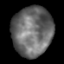
Tissue: lung
Cell type: Others
Senescence score: 0.2359
Nuclear area (px): 1959
Mean DAPI intensity: 106.527